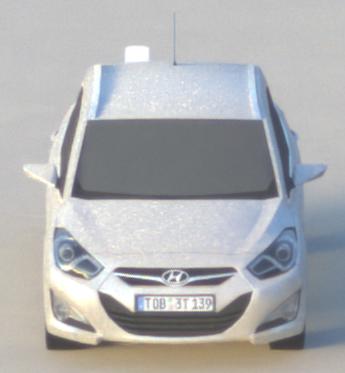
Make: Hyundai
Model: i40 Kombi 1.6 GDI
Detailed model: i40 (VF) Kombi
Model produced from: 2012/08
Model produced until: 2013/09
Doors: 5
Color: white
Road condition: dry road
Daytime: dawn
Contrast: medium contrast